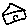
Label: house